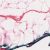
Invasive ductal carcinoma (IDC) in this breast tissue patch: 0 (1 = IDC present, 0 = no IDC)